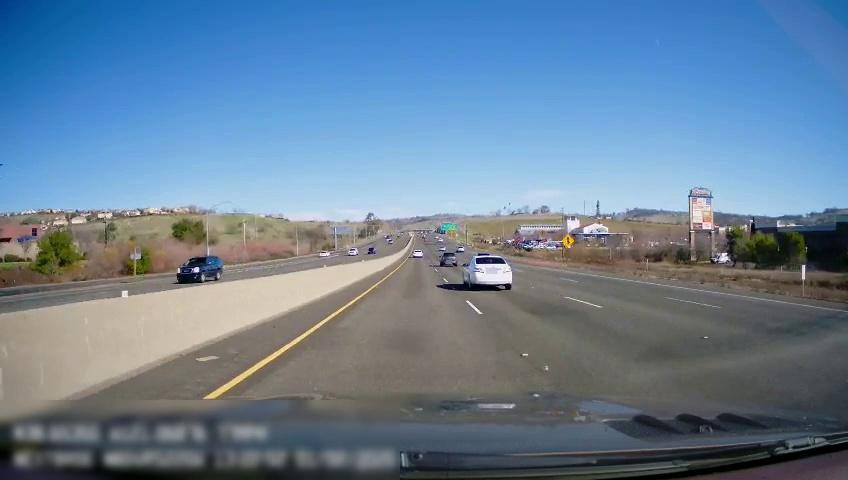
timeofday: Day
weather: Sunny
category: Drivable Space
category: Drivable Space
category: Vehicles | SUV
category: Vehicles | Car
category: Vehicles | SUV
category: Vehicles | SUV
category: Vehicles | Car
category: Vehicles | Car
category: Vehicles | SUV
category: Vehicles | SUV
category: Lanes | Current Lane
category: Lanes | Current Lane
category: Lanes | Alternate Lane
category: Lanes | Alternate Lane
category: Lanes | Alternate Lane
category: Lanes | Opposite Lane
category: Traffic | Signs
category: Traffic | Signs